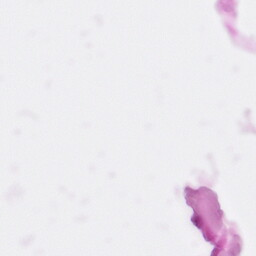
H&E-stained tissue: Pancreatic